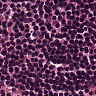
Metastatic tissue present: no